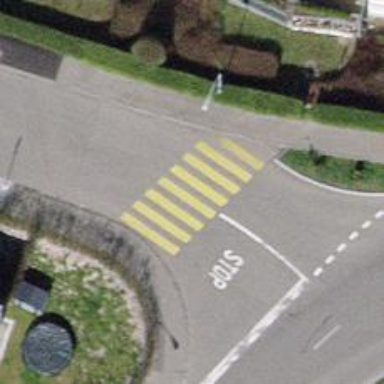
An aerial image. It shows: Zebra crossing on the road.